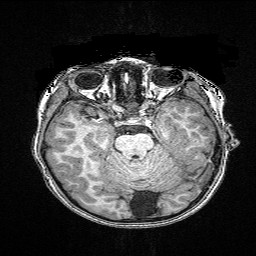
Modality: T1w
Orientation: coronal